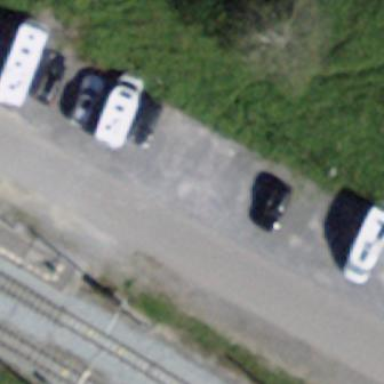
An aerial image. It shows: Street side parking area.